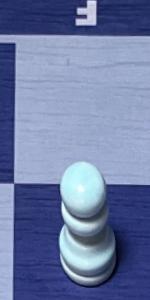
Label: Pawn_White